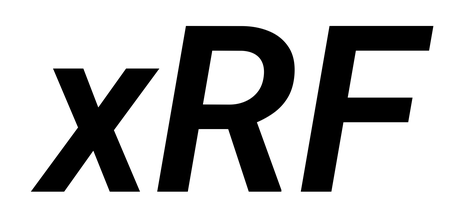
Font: Roboto-Italic_SemiBold_Italic